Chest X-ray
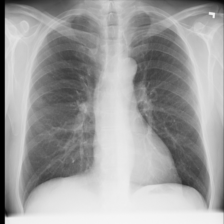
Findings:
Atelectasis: negative
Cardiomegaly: negative
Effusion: negative
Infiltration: positive
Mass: negative
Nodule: negative
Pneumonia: negative
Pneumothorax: negative
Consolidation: negative
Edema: negative
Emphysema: negative
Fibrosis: negative
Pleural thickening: negative
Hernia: negative